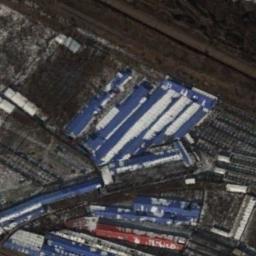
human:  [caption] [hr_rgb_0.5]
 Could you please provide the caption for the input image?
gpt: The industrial area has lots of strip workshops of different colors and a clearing .

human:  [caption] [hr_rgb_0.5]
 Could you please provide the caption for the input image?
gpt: The road next to the industrial area is empty .

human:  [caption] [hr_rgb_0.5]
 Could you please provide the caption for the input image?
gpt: Dense industrial buildings and roads in an industrial area .

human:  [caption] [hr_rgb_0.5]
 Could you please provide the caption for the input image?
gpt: There are many houses of different shapes and sizes in the industrial zone .

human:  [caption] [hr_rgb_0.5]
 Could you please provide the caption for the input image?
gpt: There are some blue buildings on the industrial area .